Question: I'm trying to ensure that an object is not nil in Ruby on Rails and I'm getting this error:
'''
Called id for nil, which would mistakenly be 4 -- if you really wanted the id of nil, use object_id
'''
This is what the object looks like in the debugger (it is not nil):

How do I correctly check for nil in this case? All cases?
I've found some similar posts but not this specific case:
<URL>, and
<URL>.
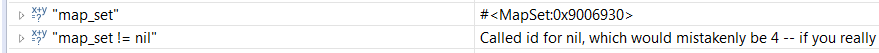
Answer: The '!=' comparator is using the 'id' to check equality. So it is checking if 'ob1.id != ob2.id', or in your case 'map_set.id != nil.id'
To check if an object is nil, you can simply check if the object has a value. 'if object' or 'if !object.nil?'